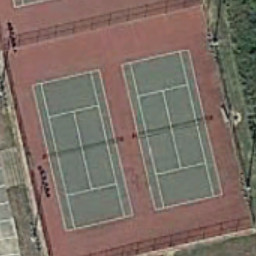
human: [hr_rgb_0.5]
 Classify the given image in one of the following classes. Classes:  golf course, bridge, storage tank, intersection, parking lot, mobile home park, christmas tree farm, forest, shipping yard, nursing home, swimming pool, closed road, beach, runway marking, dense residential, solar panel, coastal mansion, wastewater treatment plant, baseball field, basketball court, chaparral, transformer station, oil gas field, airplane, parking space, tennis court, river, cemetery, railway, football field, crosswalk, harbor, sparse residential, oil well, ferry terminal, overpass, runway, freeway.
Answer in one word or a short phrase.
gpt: tennis court